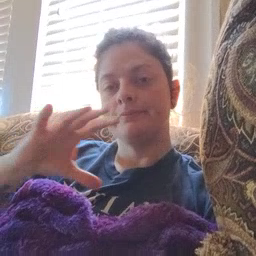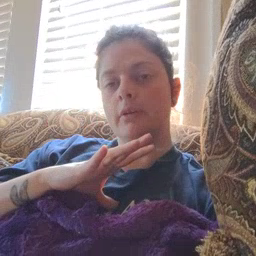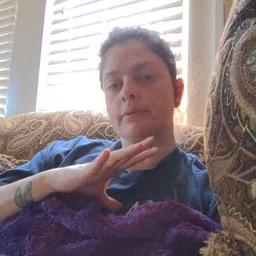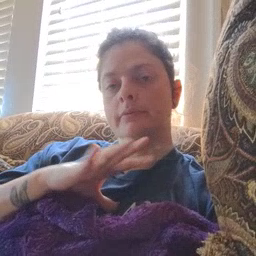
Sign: fine